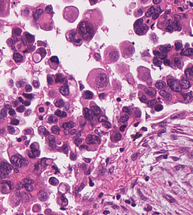
Tumor epithelial tissue: yes
Tumor-associated stroma tissue: yes
Normal tissue: no